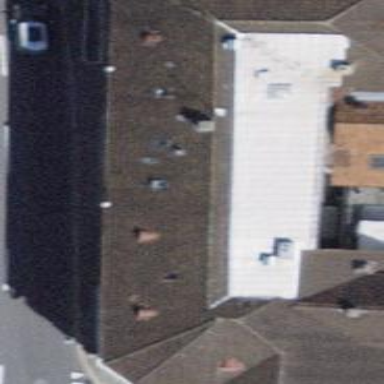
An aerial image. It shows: Beauty shop.